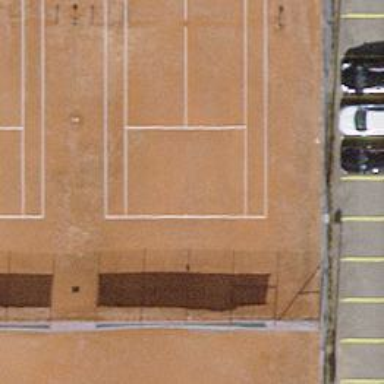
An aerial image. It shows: Tennis court.